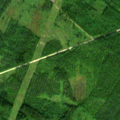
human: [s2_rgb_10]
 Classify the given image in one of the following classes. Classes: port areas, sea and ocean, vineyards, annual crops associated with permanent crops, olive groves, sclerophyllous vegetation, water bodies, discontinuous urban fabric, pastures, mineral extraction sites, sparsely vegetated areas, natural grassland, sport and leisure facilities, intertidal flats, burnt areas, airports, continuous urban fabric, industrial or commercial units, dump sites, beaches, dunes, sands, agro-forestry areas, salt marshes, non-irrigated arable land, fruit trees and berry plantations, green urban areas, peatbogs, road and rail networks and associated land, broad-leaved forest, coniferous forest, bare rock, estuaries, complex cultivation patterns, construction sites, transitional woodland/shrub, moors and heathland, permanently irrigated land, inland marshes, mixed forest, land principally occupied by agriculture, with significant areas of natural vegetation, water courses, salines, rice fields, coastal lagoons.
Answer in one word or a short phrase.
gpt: broad-leaved forest, mixed forest, transitional woodland/shrub